Question: What is the result of this measurement?
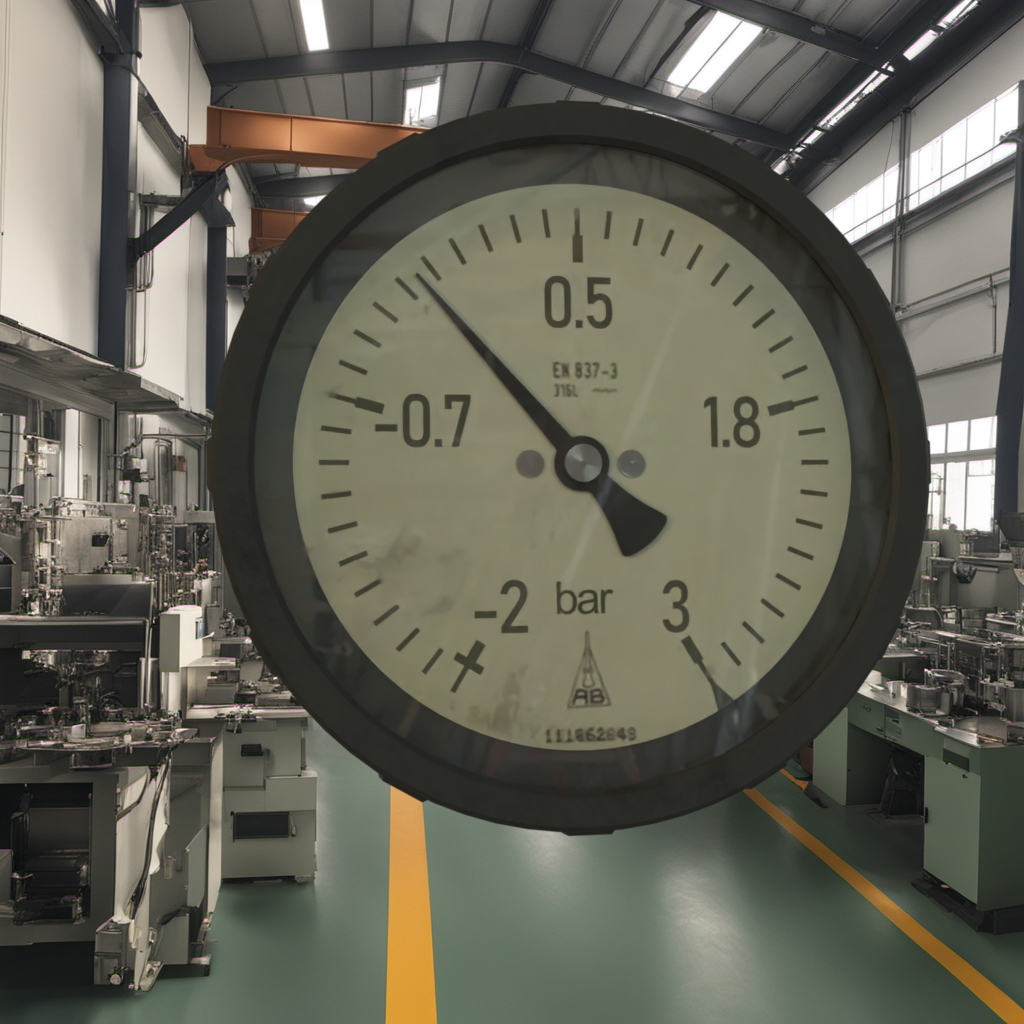
Answer: The result is -0.21
Question: What is the value range of the measurement in the image?
Answer: The range is from -2 to 3
Question: What is the minimum and maximum value range of this measurement?
Answer: The minimum value is -2 and the maximum value is 3